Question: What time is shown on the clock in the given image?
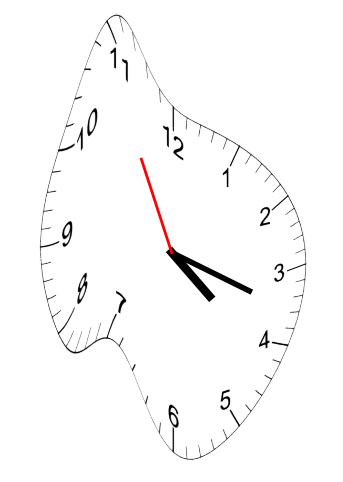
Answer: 04:17:55